Chest X-ray:
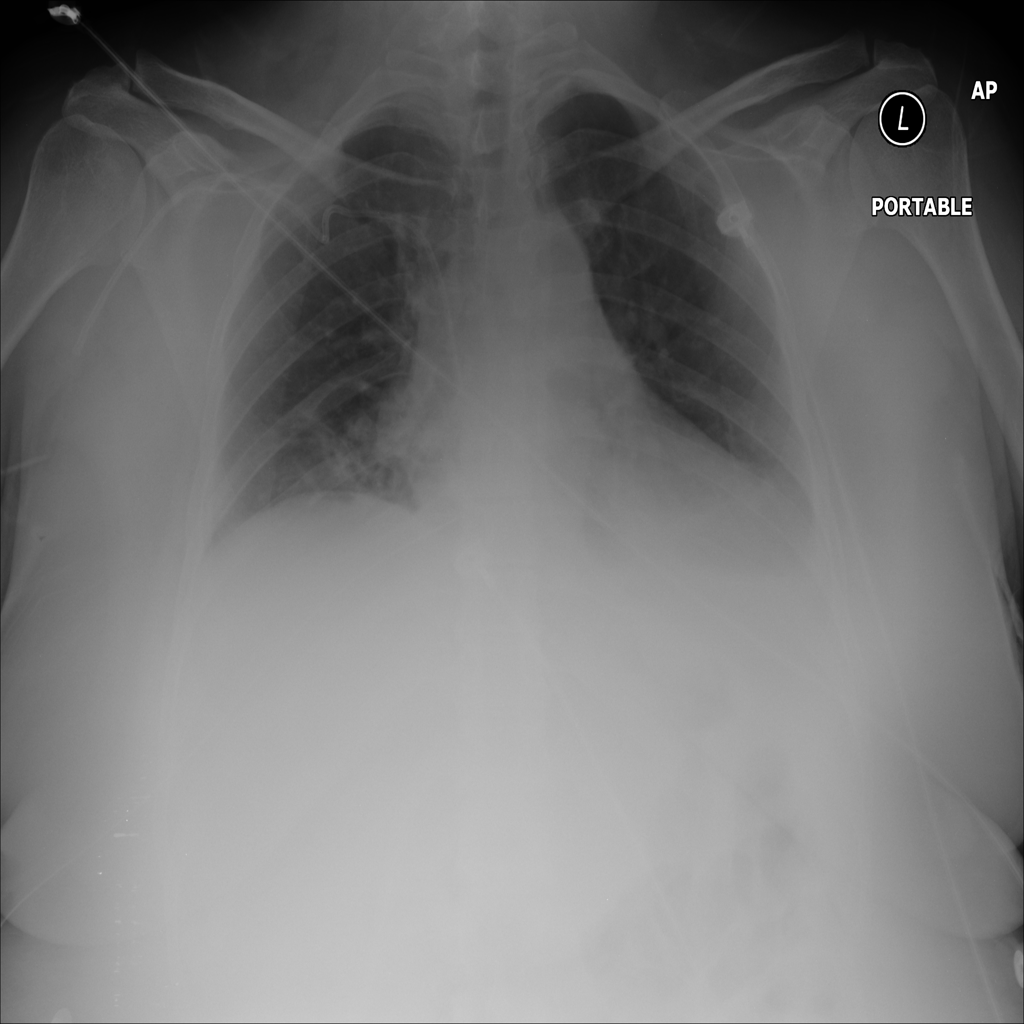
Findings: Consolidation, Effusion
No abnormal finding: no